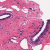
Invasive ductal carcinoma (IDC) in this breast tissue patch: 0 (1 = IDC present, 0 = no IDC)